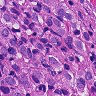
Metastatic tissue present: yes